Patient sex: M
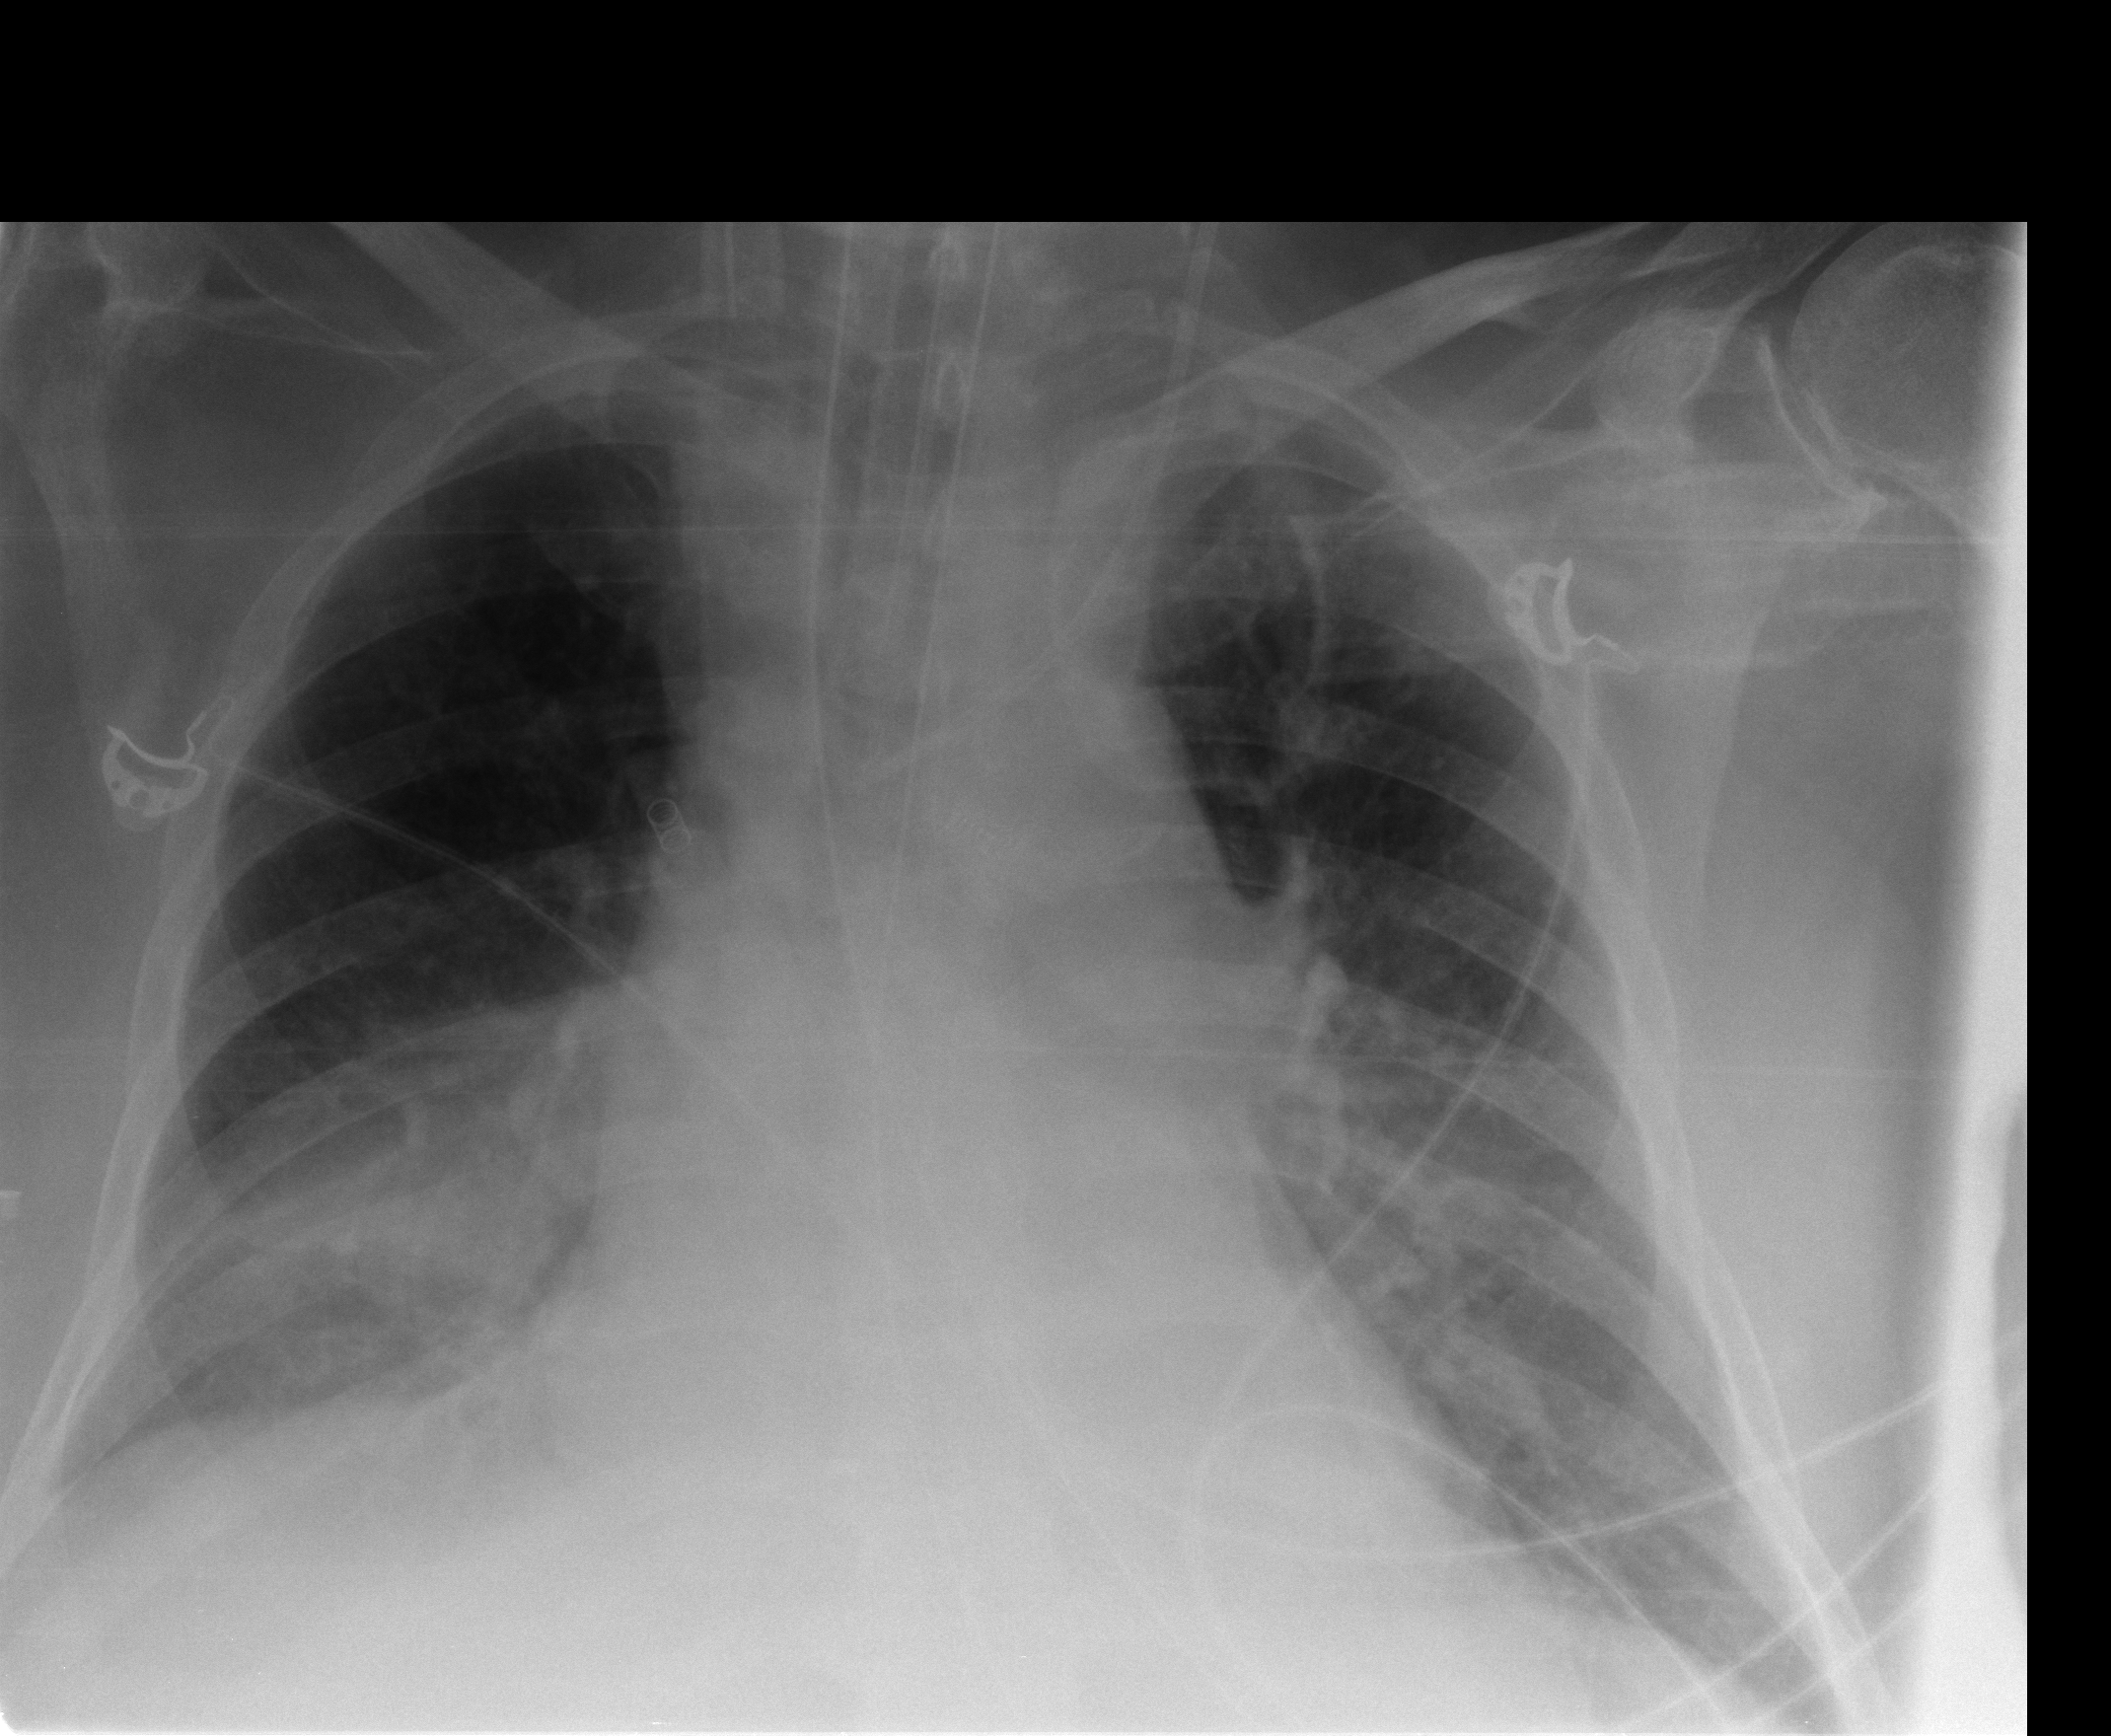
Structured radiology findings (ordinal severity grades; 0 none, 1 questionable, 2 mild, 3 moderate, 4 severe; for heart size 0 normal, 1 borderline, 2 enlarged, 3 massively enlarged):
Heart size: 1
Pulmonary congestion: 2
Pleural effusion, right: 2
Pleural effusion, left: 2
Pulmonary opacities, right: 2
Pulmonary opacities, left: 2
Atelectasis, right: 2
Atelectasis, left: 2